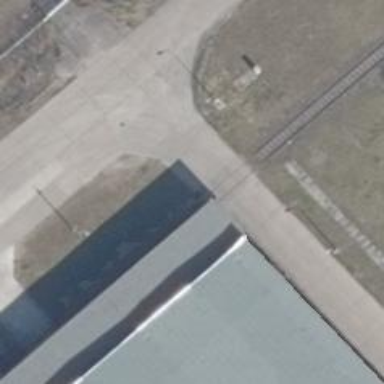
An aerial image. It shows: Railway level crossing.